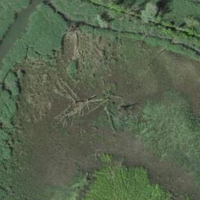
EUNIS habitat code: 21
Species observed at this site:
Euonymus europaeus